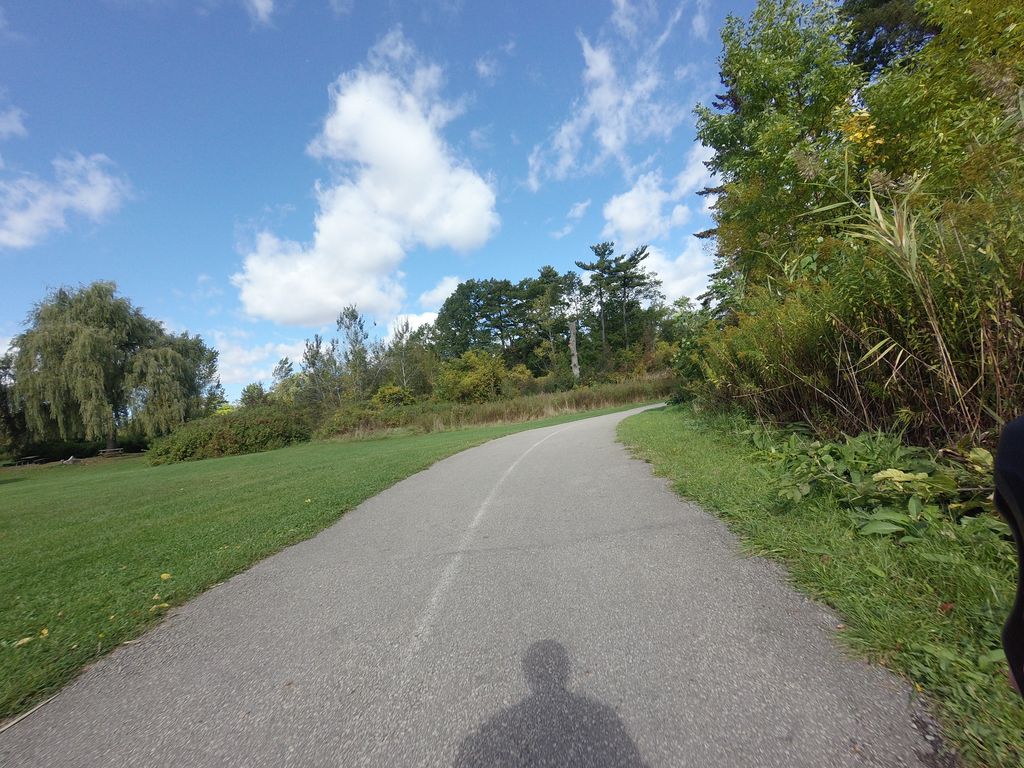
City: toronto